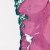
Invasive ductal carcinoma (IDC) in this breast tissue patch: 0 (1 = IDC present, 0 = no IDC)